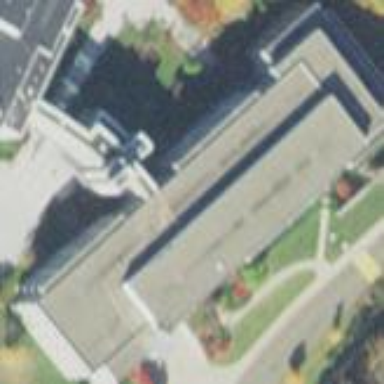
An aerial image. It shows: View of university building.